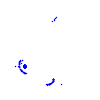
Particle: proton